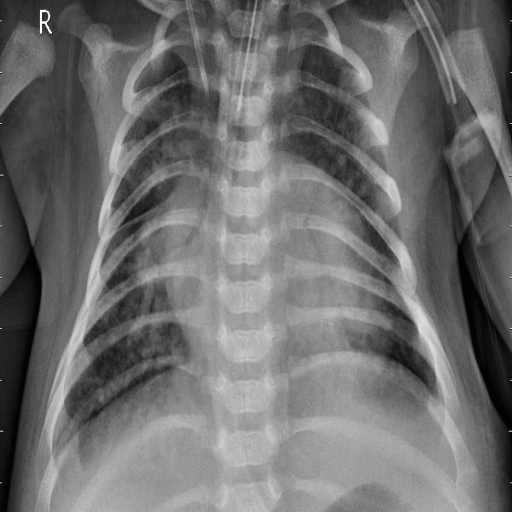
Finding: PNEUMONIA